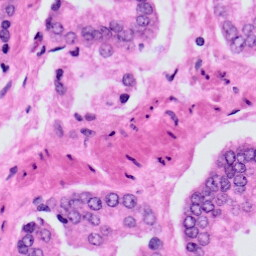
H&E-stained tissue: Prostate